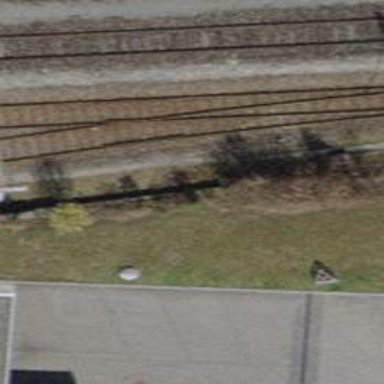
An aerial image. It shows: Railway siding for service.